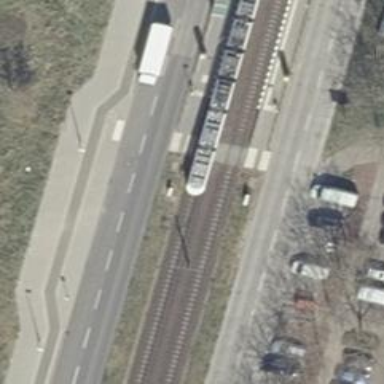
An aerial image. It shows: Uncontrolled tram crossing.